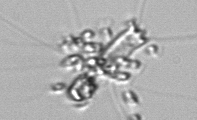
Label: Chaetoceros_didymus_TAG_external_flagellate